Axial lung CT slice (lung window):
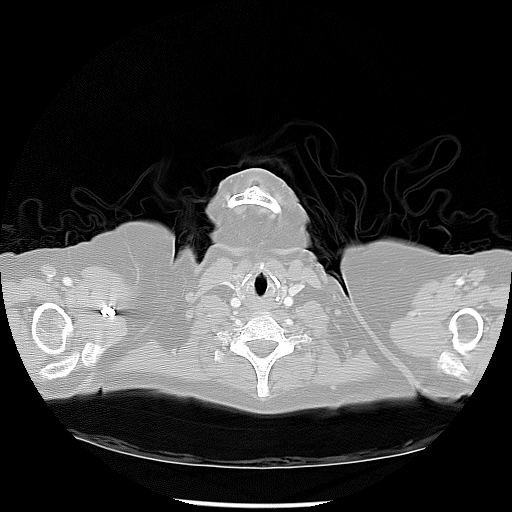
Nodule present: no